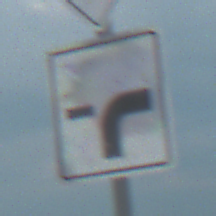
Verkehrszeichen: VerlaufVorfahrtsstrasse9
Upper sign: Vorfahrtsstrasse
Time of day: MorningAfternoon
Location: Outdoor (Nature)
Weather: PartlyCloudy
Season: NotSpecified
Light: Natural